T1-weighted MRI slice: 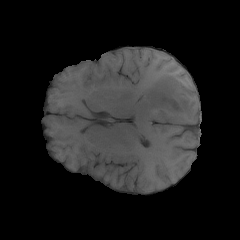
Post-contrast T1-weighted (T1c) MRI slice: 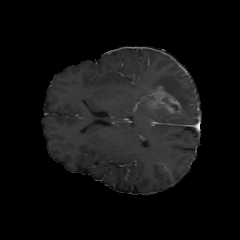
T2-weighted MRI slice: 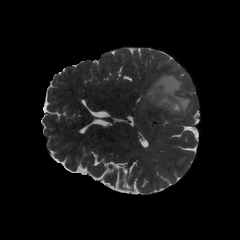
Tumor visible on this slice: yes